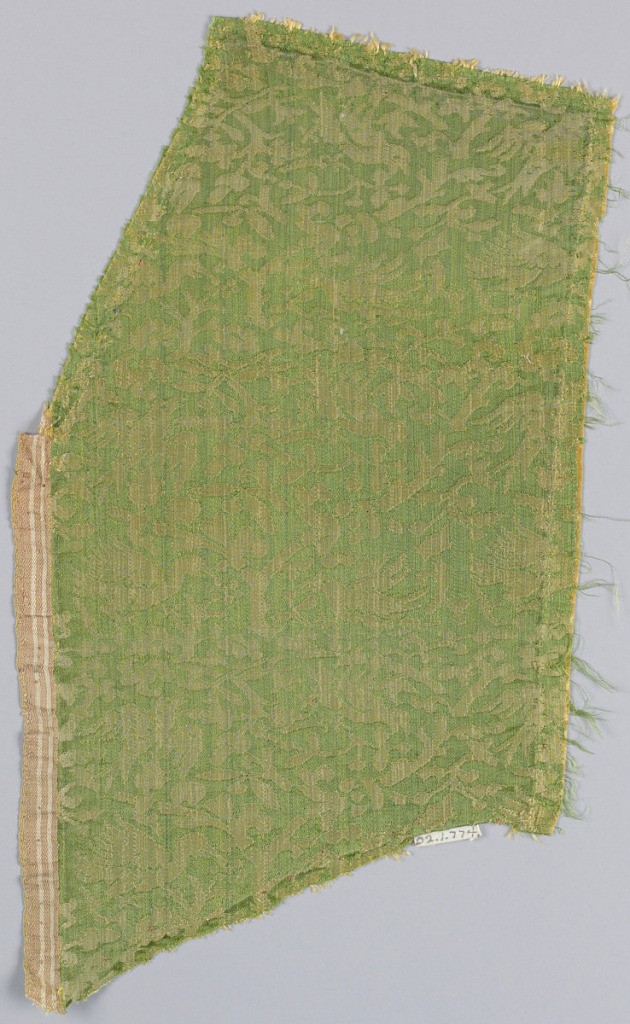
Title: Fragment
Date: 17th century
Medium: silk Technique: 4&1 satin damask
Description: Branches and flying birds. Part of selvage at left side.